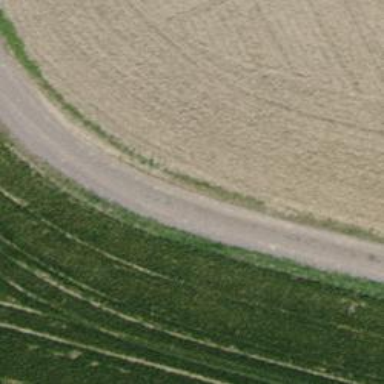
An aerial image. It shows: Compacted track with grade2 level.